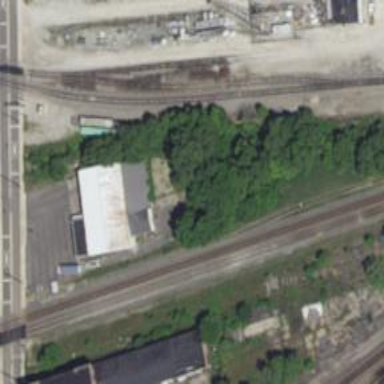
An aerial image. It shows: Railway service station.